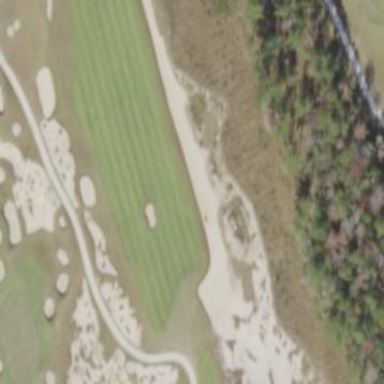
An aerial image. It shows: Golf bunker.